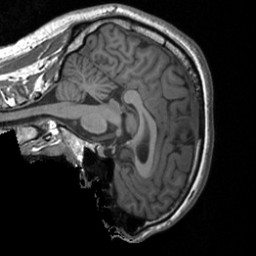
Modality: T1w
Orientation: sagittal
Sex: male
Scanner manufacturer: siemens
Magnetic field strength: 3 T
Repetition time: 1.9 s
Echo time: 0.00226 s